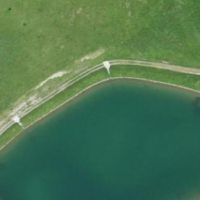
EUNIS habitat code: 23
Species observed at this site:
Chamaenerion fleischeri